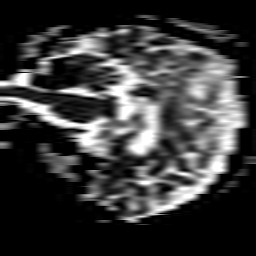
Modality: ADC
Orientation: sagittal
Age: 60
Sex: female
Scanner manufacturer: philips
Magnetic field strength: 3 T
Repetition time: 4.109 s
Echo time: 0.06119 s